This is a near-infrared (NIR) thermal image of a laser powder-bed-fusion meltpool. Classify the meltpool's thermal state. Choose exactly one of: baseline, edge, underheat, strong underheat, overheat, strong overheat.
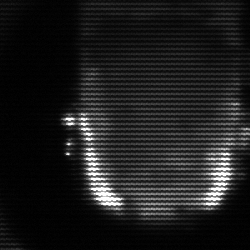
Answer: baseline